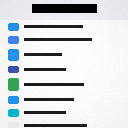
Screen state: on